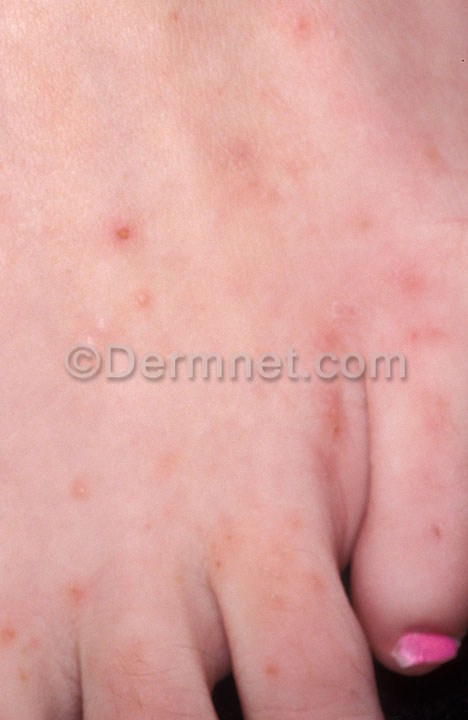
Disease: Scabies Lyme Disease and other Infestations and Bites